Aerial crown-view tile of a tropical tree (Barro Colorado Island, Panama), acquired 20241014:
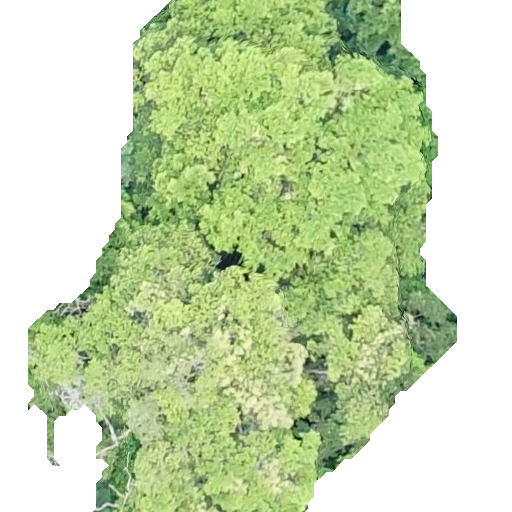
Species: Terminalia amazonia
GBIF accepted scientific name: Terminalia amazonica
Crown area: 297.896 m²